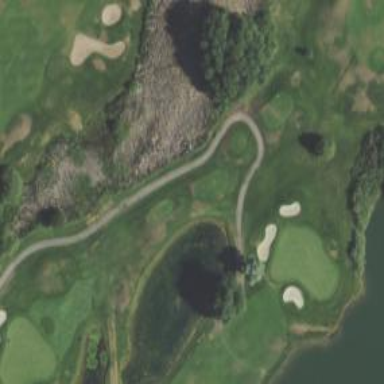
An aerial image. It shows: Path designated for golf carts.